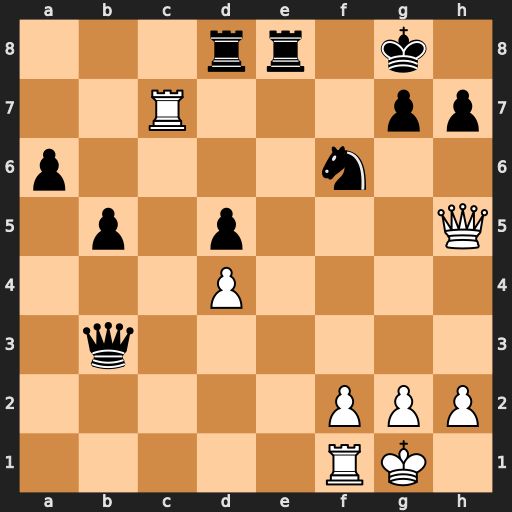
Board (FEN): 3rr1k1/2R3pp/p4n2/1p1p3Q/3P4/1q6/5PPP/5RK1
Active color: w
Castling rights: -
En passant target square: -
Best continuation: Qf7+ Kh8 Qxg7#